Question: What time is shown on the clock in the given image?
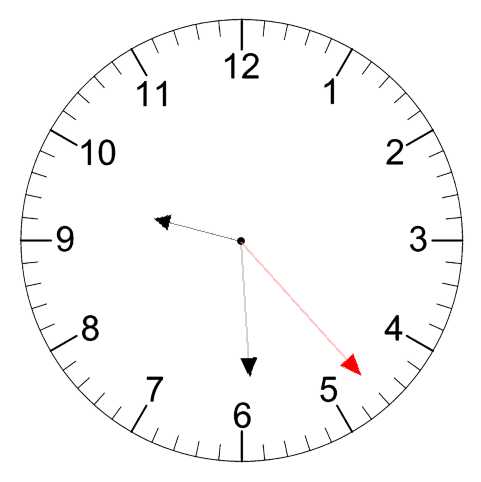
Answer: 09:29:23